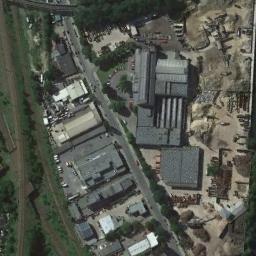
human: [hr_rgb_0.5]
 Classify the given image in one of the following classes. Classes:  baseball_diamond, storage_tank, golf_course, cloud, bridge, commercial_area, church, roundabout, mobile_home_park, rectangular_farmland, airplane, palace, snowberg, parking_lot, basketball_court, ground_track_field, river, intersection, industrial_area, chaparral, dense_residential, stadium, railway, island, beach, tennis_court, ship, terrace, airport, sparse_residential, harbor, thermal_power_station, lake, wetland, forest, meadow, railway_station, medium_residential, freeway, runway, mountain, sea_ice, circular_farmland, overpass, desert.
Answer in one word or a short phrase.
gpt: industrial_area